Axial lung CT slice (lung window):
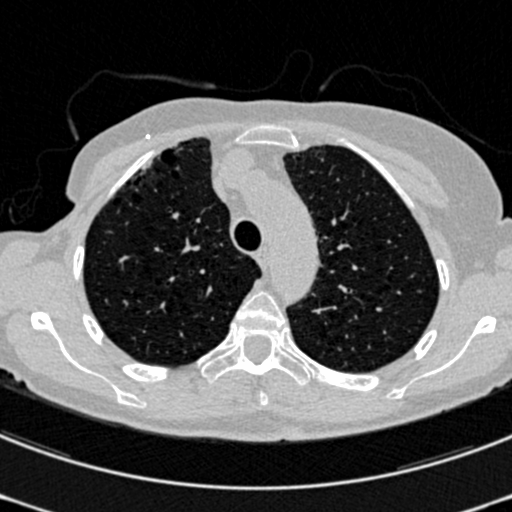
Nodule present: no